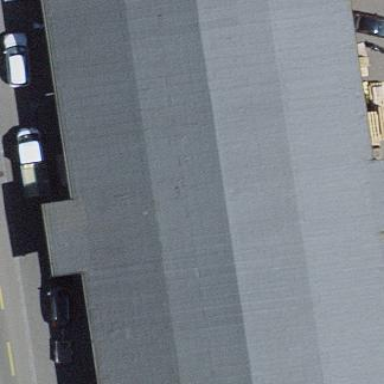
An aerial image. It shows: Warehouse building.